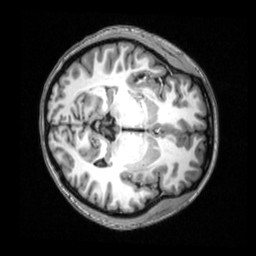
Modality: T1w
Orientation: axial
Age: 21
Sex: female
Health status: healthy
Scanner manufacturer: siemens
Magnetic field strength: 3 T
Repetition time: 2.53 s
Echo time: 0.00339 s